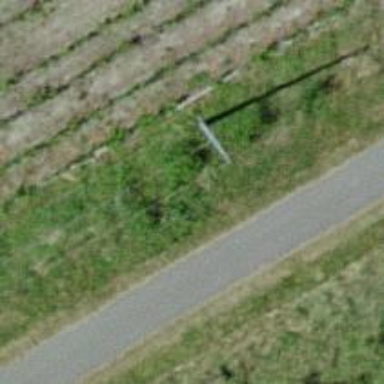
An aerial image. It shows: Concrete power pole with straight line management system.